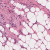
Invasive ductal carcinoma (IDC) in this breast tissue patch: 1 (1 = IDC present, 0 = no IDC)